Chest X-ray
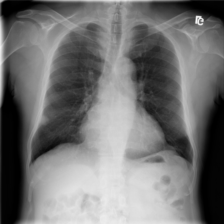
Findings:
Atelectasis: negative
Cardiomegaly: negative
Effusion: negative
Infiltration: negative
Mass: negative
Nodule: negative
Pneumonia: negative
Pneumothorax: negative
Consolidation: negative
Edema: negative
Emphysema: negative
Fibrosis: negative
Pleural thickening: negative
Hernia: negative